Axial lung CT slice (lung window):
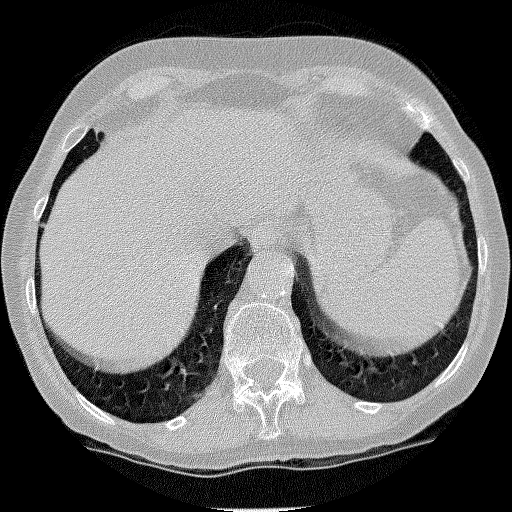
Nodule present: no